Question: So, I have a Layout that contains a 'Button' and an 'ImageView'. When you press the button the ImageView should slide out from the button like I just pulled down a rolldown curtain (bushing other views below it down). Basically what the image below show. When you press the button again the ImageView should, unlike the gif, smoothly animates up again.
.
Using <URL> I've managed to animate the height from 0 to full size but in the wrong direction. I set the scaleType to "Matrix" and the default behaviour when setting the height is to show the part from the top down to [height].
For the animation I'll need the opposite. So if I would set the height to 50dp it would show the bottom 50dp. Then I can move the ImageView down at the same time it's being revealed, thus giving the rolldown curtain effect.
I've looked throught all the different layout and view options and found nothing that seems to do this. So I'm guessing I need to specify the transformation matrix. I looked through the android.graphics.Matrix class but it's a little but too complicated for me. I simply have no idea how to use it.
If there is another, easier, way to do this then that would be fantastic but if not then I really need help with the matrix.
I'm also including the code here:
'''
<RelativeLayout
xmlns:android="http://schemas.android.com/apk/res/android"
android:orientation="vertical"
android:layout_width="wrap_content"
android:layout_height="wrap_content">
<ImageView
android:id="@+id/sliding_accordion"
android:layout_width="wrap_content"
android:layout_height="wrap_content"
android:adjustViewBounds="true"
android:src="@drawable/acc_image"
android:contentDescription="@string/accord"
android:scaleType="matrix"
android:layout_below="@+id/acc_button"
android:layout_marginTop="-10dp"
android:layout_centerHorizontal="true"/>
<Button
android:id="@+id/acc_button"
android:layout_width="wrap_content"
android:layout_height="wrap_content" />
</RelativeLayout>
'''
(Note, the MyCustomAnimation class is a copy-paste version of the class <URL>
'''
//Called from all constructors
private void create()
{
final Context context = getContext();
LayoutInflater inflater = (LayoutInflater) context.getSystemService(Context.LAYOUT_INFLATER_SERVICE);
RelativeLayout layout = (RelativeLayout) inflater.inflate(R.layout.widget_accordion, this, false);
final Button theButton = (Button) layout.findViewById(R.id.topic_button);
final ImageView accordionView = (ImageView) layout.findViewById(R.id.sliding_accordion);
accordionView.setVisibility(INVISIBLE);
theButton.setOnClickListener(new OnClickListener()
{
@Override
public void onClick(View v)
{
if (accordionView.getVisibility() == View.VISIBLE)
{
MyCustomAnimation a = new MyCustomAnimation(accordionView, 1000, MyCustomAnimation.COLLAPSE);
height = a.getHeight();
accordionView.startAnimation(a);
}
else
{
MyCustomAnimation a = new MyCustomAnimation(accordionView, 1000, MyCustomAnimation.EXPAND);
a.setHeight(height);
accordionView.startAnimation(a);
}
}
});
this.addView(layout);
}
'''
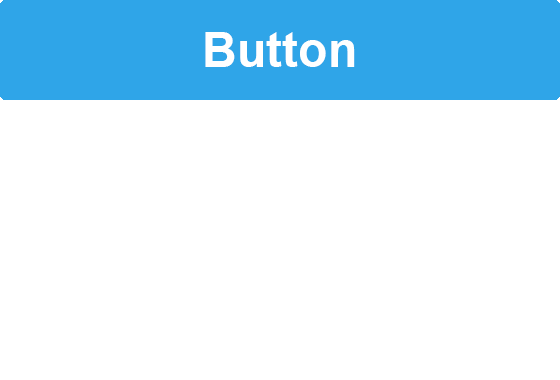
Answer: This took a long time perfect. But I managed to do it after a lot of experimenting.
I animate the margins of the drawer but because of the unexpected behavior of negative margins the button that opens the drawer can not be positioned on top.
When the drawer is closed the XML looks like so:
'''
<RelativeLayout
xmlns:android="http://schemas.android.com/apk/res/android"
android:id="@+id/accordion"
android:orientation="vertical"
android:layout_width="wrap_content"
android:layout_height="wrap_content">
<com.animationtest.drawer.Drawer
android:layout_width="wrap_content"
android:layout_height="wrap_content"
android:id="@+id/topic_drawer"
android:layout_centerHorizontal="true"
android:layout_marginTop="0dp"
android:visibility="invisible"/>
<com.animationtest.drawer.Button
android:layout_width="wrap_content"
android:layout_height="wrap_content"
android:id="@+id/topic_btn"
android:layout_marginTop="58dp"/>
</RelativeLayout>
'''
Then when the button is pressed the top_margin of the drawer is increased until it has come to whatever position is needed (in this case drawerHeight - someOffset).
I used android.view.animation.Animation to animate the widget my applyTransformation function looks something like this (Note that mLayoutParams are the drawer params):
'''
@Override
protected void applyTransformation(float interpolatedTime, Transformation t) {
int valueDifference = Math.abs(startValue - endValue);
float valueChange = interpolatedTime * valueDifference;
if(currentState.equals(State.COLLAPSED)) {
// is closed and I want to open it
mLayoutParams.topMargin = Math.round(interpolatedTime * valueDifference);
}
else {
// is opened and I want to close it
mLayoutParams.topMargin = valueDifference - Math.round(interpolatedTime * valueDifference);
}
drawerView.requestLayout(); //this is my drawer
}
'''
Finally, to hide the top of the drawer as it moves, I overrode my DrawerView's dispatchDraw method to looks like so:
'''
@Override
protected void dispatchDraw(Canvas canvas) {
float height = getHeight();
float top = height - ((LayoutParams) getLayoutParams()).topMargin;
Path path = new Path();
RectF rectF = new RectF(0.0f, top, getWidth(), height);
path.addRoundRect(rectF, 0.0f, 0.0f, Path.Direction.CW);
canvas.clipPath(path);
super.dispatchDraw(canvas);
}
'''
Because of the Button's position one would need to set the widgets margin as a negative number for it to align correctly in a list or layout. In this case it would have to be -58dp.